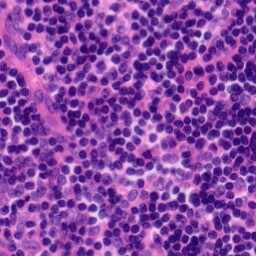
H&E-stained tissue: Tonsil